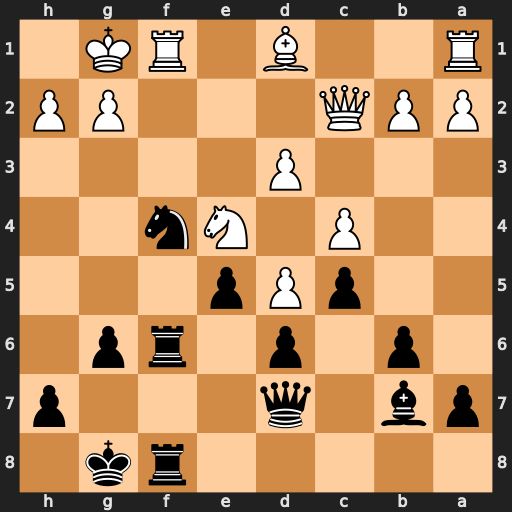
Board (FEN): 5rk1/pb1q3p/1p1p1rp1/2pPp3/2P1Nn2/3P4/PPQ3PP/R2B1RK1
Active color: b
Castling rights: -
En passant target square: -
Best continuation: Nh3+ gxh3 Rxf1+